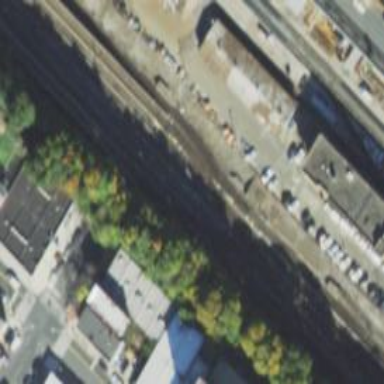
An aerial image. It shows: Yard area used for services next to electrified rail track with overhead electrification.